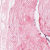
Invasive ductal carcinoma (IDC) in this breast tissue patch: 0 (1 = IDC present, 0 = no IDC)